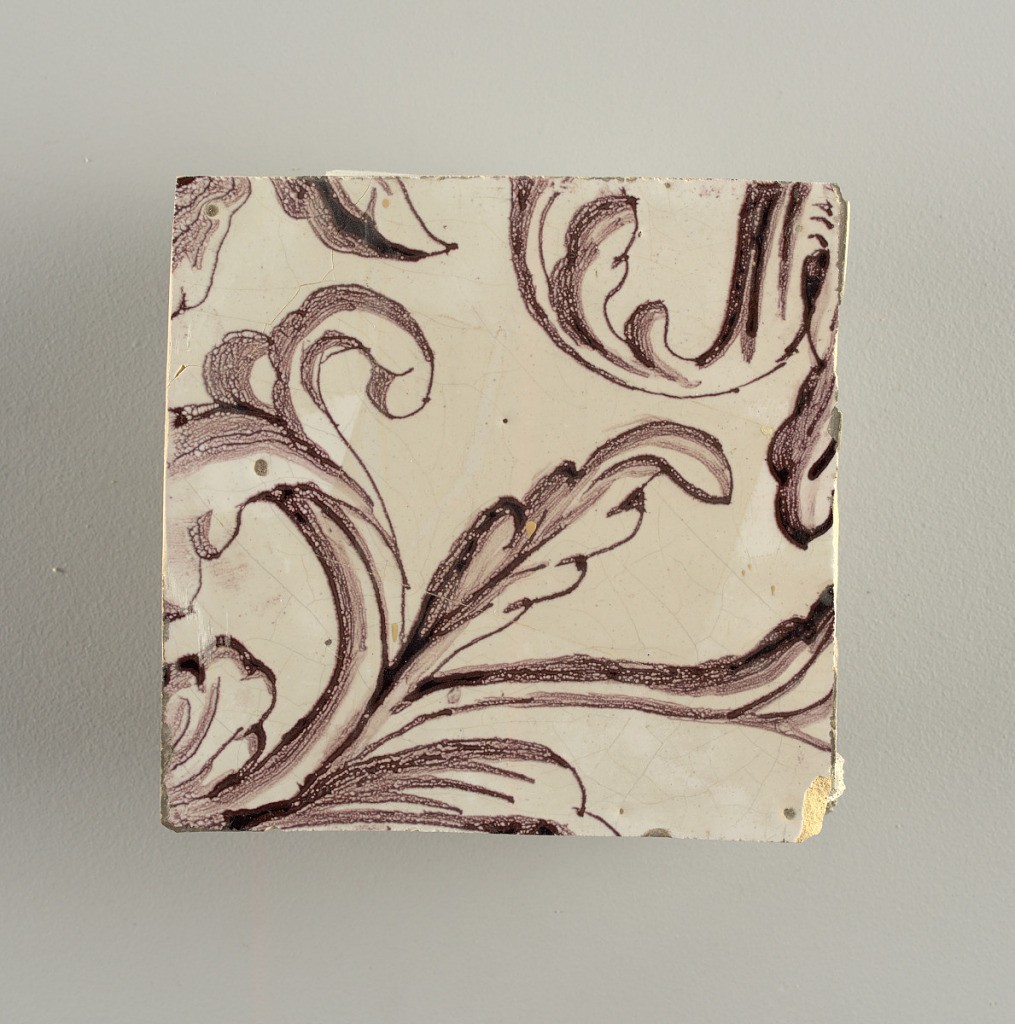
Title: Wall facing
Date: ca. 1725
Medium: Tin-glazed earthenware, underglaze
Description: Horizontal rectangle.  Thirty-seven tiles wide and twenty-one high with opening for door or window nineteen and one-half tiles high and twelve wide.  To left and right of opening, centered canopy above. Left, woman representing Hope, right, a sculputure urn.  Centered above opening, a mascaron.  Arabesque design of foliage.